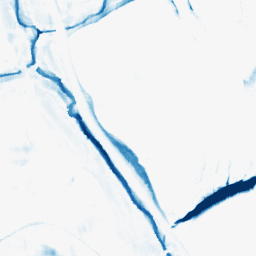
Category: morphological
Decomposition family: morphological_rect
Decomposition parameters: operation: closing
width: 10
height: 20
Upsampling method: bicubic_3x
Upsampling parameters: scale: 3
Upsampling scale: 3